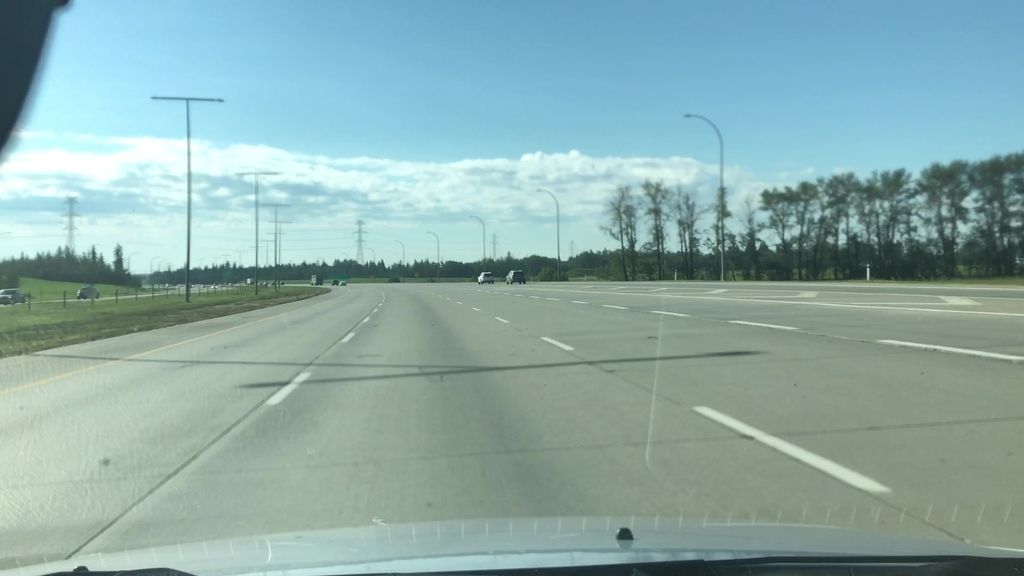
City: edmonton